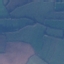
Land use / land cover: Pasture